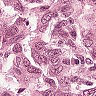
Metastatic tissue present: yes